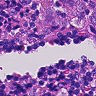
Metastatic tissue present: yes